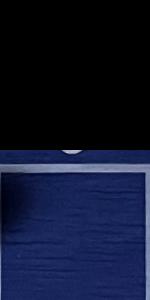
Label: Empty